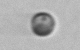
Label: nanoplankton_mix